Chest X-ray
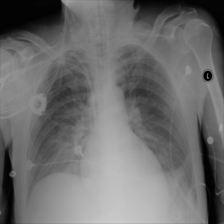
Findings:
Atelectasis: negative
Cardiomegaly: negative
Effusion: negative
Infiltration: positive
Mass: negative
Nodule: negative
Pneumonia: negative
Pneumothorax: negative
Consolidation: negative
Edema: negative
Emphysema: negative
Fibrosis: negative
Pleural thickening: negative
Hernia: negative